Current action and preconditions to check: trajectory_clear

Your task: For each precondition in the list above, predict whether it will hold at this action.

Consider the current scene as observed from the mobile robot's camera, and analyze the predicted future states of all dynamic agents (e.g., people, animals, vehicles, or any moving entities) within the NEXT SECOND.

IMPORTANT: Only answer "very likely" if you are absolutely certain—based on strong, clear evidence—that a dynamic agent will violate the precondition in the predicted future state. Do NOT answer "very likely" for unlikely, ambiguous, or low-probability risks.

Ask yourself for each precondition: Is there a high probability, with clear and convincing evidence, that the predicted future states of any dynamic agent will interfere with the predicted future state of the currently executing action within the NEXT SECOND, causing that precondition to fail?

Assess the risk level based on these predictions. Use "likely" or "very likely" if motions create a clear risk of interference.

Use "neutral" or "improbable" if agents are nearby but their predicted paths are clearly diverging or non-conflicting.

Failure Risk Categories: "very improbable", "improbable", "neutral", "likely", "very likely"

Answer Format: Output ONLY the probability_of_failure value from these categories: "very improbable", "improbable", "neutral", "likely", "very likely"

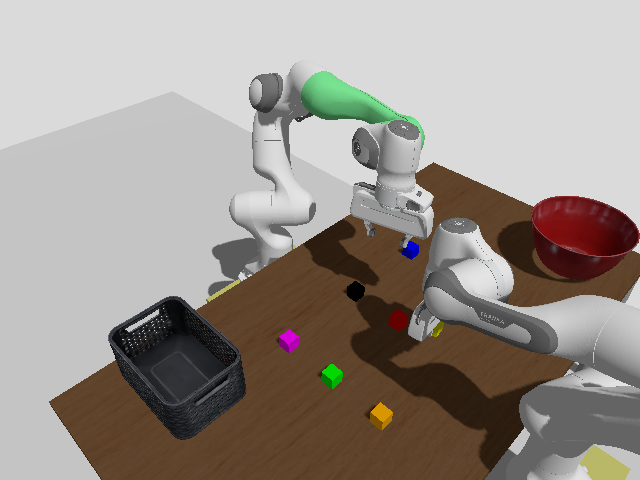

Answer: neutral